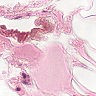
Metastatic tissue present: no